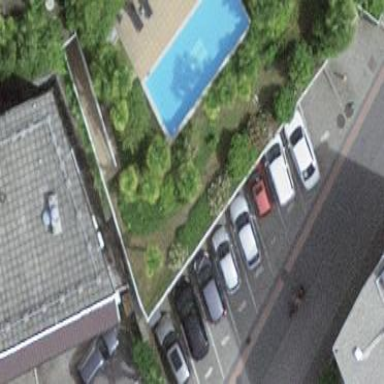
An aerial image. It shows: Swimming pool area designated for leisure and sports activities.